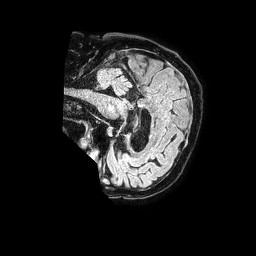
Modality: FLAIR
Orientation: sagittal
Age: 76
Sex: male
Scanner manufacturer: philips
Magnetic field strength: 1.5 T
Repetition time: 4.8 s
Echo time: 0.3 s